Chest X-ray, AP view. Patient: 26 years old, sex F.
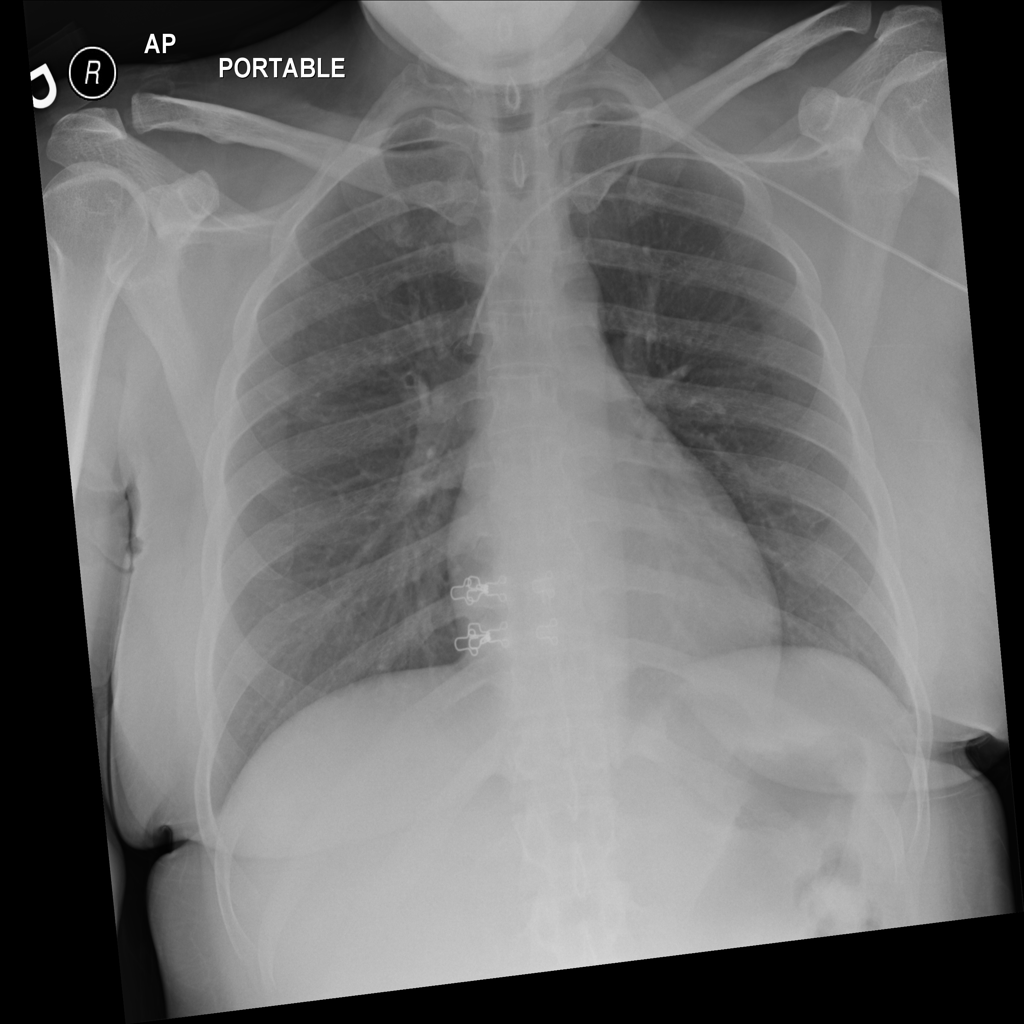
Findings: No Finding